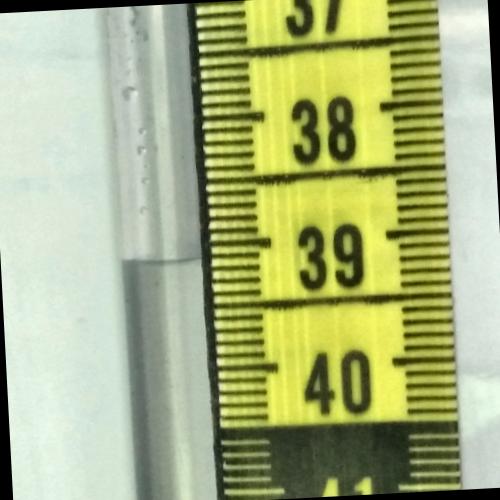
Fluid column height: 39.1 cm